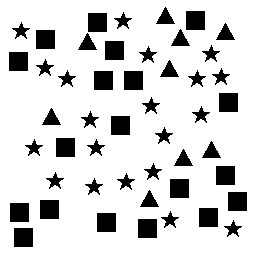
Squares: 19
Triangles: 9
Stars: 20
Total shapes: 48